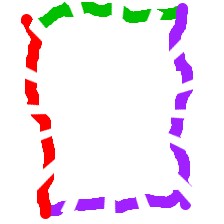
Shape: rectangle